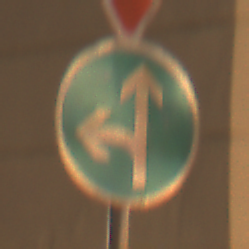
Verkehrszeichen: VorgeschriebeneFahrtrichtungGeradeausOderLinks
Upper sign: VorfahrtGewaehren
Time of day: Night
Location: Outdoor (Urban)
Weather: Clear
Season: NotSpecified
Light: Artificial